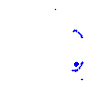
Particle: electron